Interaction volume radius: 10 \u00c5
Interaction volume height: 10 \u00c5
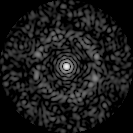
Disorder parameter: 0.8445